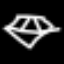
Label: diamond